Question: I am new to XML, trying to read <URL> and found out that you can use 'XDocuments' to load the GML file.
If I use the namespaces separately it works.
'''
XDocument doc = XDocument.Load(_gmlFilePath);
XNamespace agiv = "http://www.agiv.be/agiv";
XNamespace gml = "http://www.opengis.net/gml";
var agivQuery = doc.Descendants(agiv + "CrabAdr").Select(e =>new {
Id = (int) e.Element(agiv + "ID"),
StraatId = (int) e.Element(agiv + "STRAATNMID"),
StraatNm = (string) e.Element(agiv + "STRAATNM"),
HuisNr = (string) e.Element(agiv + "HUISNR"),
HuisNrLabel = (string) e.Element(agiv + "HNRLABEL"),
Niscode = (int) e.Element(agiv + "NISCODE"),
Gemeente = (string) e.Element(agiv + "GEMEENTE"),
Postcode = (int) e.Element(agiv + "POSTCODE")
});
var coordQuery = doc.Descendants(gml + "coord").Select(e =>new {
X = (decimal) e.Element(gml + "X"),
Y = (decimal) e.Element(gml + "Y")
});
foreach(var c in agivQuery) {
Console.WriteLine(c);
Console.WriteLine("
---
");
}
foreach (var c in coordQuery)
{
Console.WriteLine(c);
}
'''
I wanted everything in one variable ('agivQuery')
and tried this too.
'''
var agivQuery = doc.Descendants(agiv + "CrabAdr").Select(e =>new {
Id = (int) e.Element(agiv + "ID"),
StraatId = (int) e.Element(agiv + "STRAATNMID"),
StraatNm = (string) e.Element(agiv + "STRAATNM"),
HuisNr = (string) e.Element(agiv + "HUISNR"),
HuisNrLabel = (string) e.Element(agiv + "HNRLABEL"),
Niscode = (int) e.Element(agiv + "NISCODE"),
Gemeente = (string) e.Element(agiv + "GEMEENTE"),
Postcode = (int) e.Element(agiv + "POSTCODE"),
X = (decimal) e.Element(gml + "X"),
Y = (decimal) e.Element(gml + "Y")
});
foreach(var c in agivQuery) {
Console.WriteLine(c);
Console.WriteLine("
---
");
}
//foreach (var c in coordQuery)
//{
// Console.WriteLine(c);
//}
'''

This is 30 lines of the GML file:
'''
<?xml version="1.0" encoding="utf-8"?>
<agiv:FeatureCollection xmlns:agiv="http://www.agiv.be/agiv" xmlns:gml="http://www.opengis.net/gml" xmlns:xsi="http://www.w3.org/2001/XMLSchema-instance" xsi:schemaLocation="CrabAdr.xsd">
<gml:boundedBy>
<gml:Box srsName="EPSG:31370">
<gml:coordinates />
</gml:Box>
</gml:boundedBy>
<gml:featureMember>
<agiv:CrabAdr>
<agiv:ID><PHONE></agiv:ID>
<agiv:STRAATNMID>37468</agiv:STRAATNMID>
<agiv:STRAATNM>Vuggelberg</agiv:STRAATNM>
<agiv:HUISNR>6</agiv:HUISNR>
<agiv:APPTNR />
<agiv:BUSNR />
<agiv:HNRLABEL>6</agiv:HNRLABEL>
<agiv:NISCODE>24134</agiv:NISCODE>
<agiv:GEMEENTE>Scherpenheuvel-Zichem</agiv:GEMEENTE>
<agiv:POSTCODE>3270</agiv:POSTCODE>
<agiv:HERKOMST>afgeleidVanGebouw</agiv:HERKOMST>
<gml:pointProperty>
<gml:Point srsName="EPSG:31370" xmlns:gml="http://www.opengis.net/gml">
<gml:coord>
<gml:X>190413.49</gml:X>
<gml:Y>183795.53</gml:Y>
</gml:coord>
</gml:Point>
</gml:pointProperty>
</agiv:CrabAdr>
</gml:featureMember>
'''
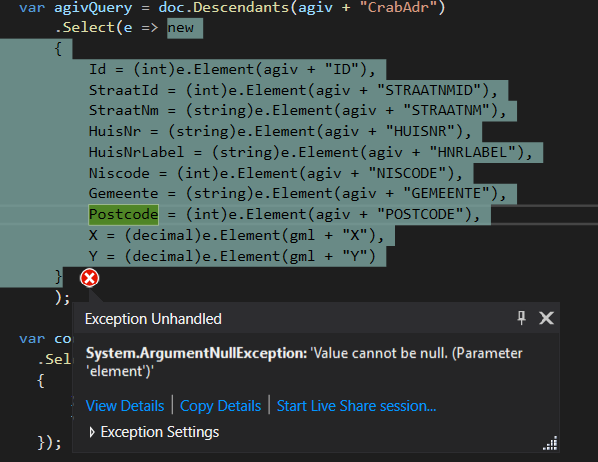
Answer: Please try the following.
'''
void Main()
{
const string _gmlFilePath = @"e: emp\GML.xml";
XDocument doc = XDocument.Load(_gmlFilePath);
XNamespace agiv = doc.Root.GetNamespaceOfPrefix("agiv");
XNamespace gml = doc.Root.GetNamespaceOfPrefix("gml");
var agivQuery = doc.Descendants(agiv + "CrabAdr").Select(e => new
{
Id = (int)e.Element(agiv + "ID"),
StraatId = (int)e.Element(agiv + "STRAATNMID"),
StraatNm = (string)e.Element(agiv + "STRAATNM"),
HuisNr = (string)e.Element(agiv + "HUISNR"),
HuisNrLabel = (string)e.Element(agiv + "HNRLABEL"),
Niscode = (int)e.Element(agiv + "NISCODE"),
Gemeente = (string)e.Element(agiv + "GEMEENTE"),
Postcode = (int)e.Element(agiv + "POSTCODE"),
X = (decimal)e.Element(gml + "pointProperty")
.Descendants(gml + "X").FirstOrDefault(),
Y = (decimal)e.Element(gml + "pointProperty")
.Descendants(gml + "Y").FirstOrDefault()
});
foreach (var c in agivQuery)
{
Console.WriteLine(c);
}
}
'''